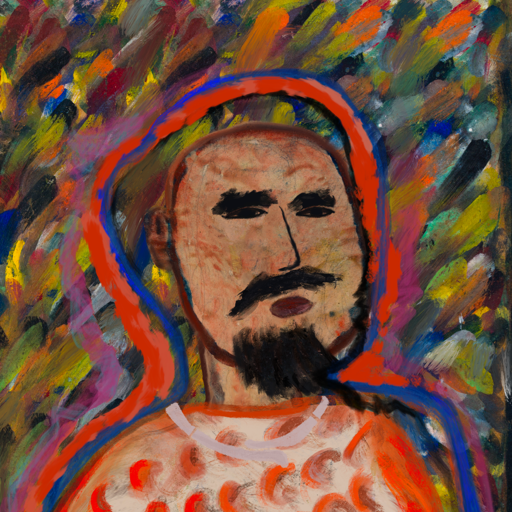
Background: An_Impression, Head And Neck Side: Orphan, Face Side: Mosgoul, Bust: Rupkatha, Hair Side: Experience, Head Accessory: Blank, Second Necklace: Blank, Necklace: Hypocrite_2, Baby: Blank